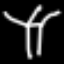
Label: palm tree